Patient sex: M
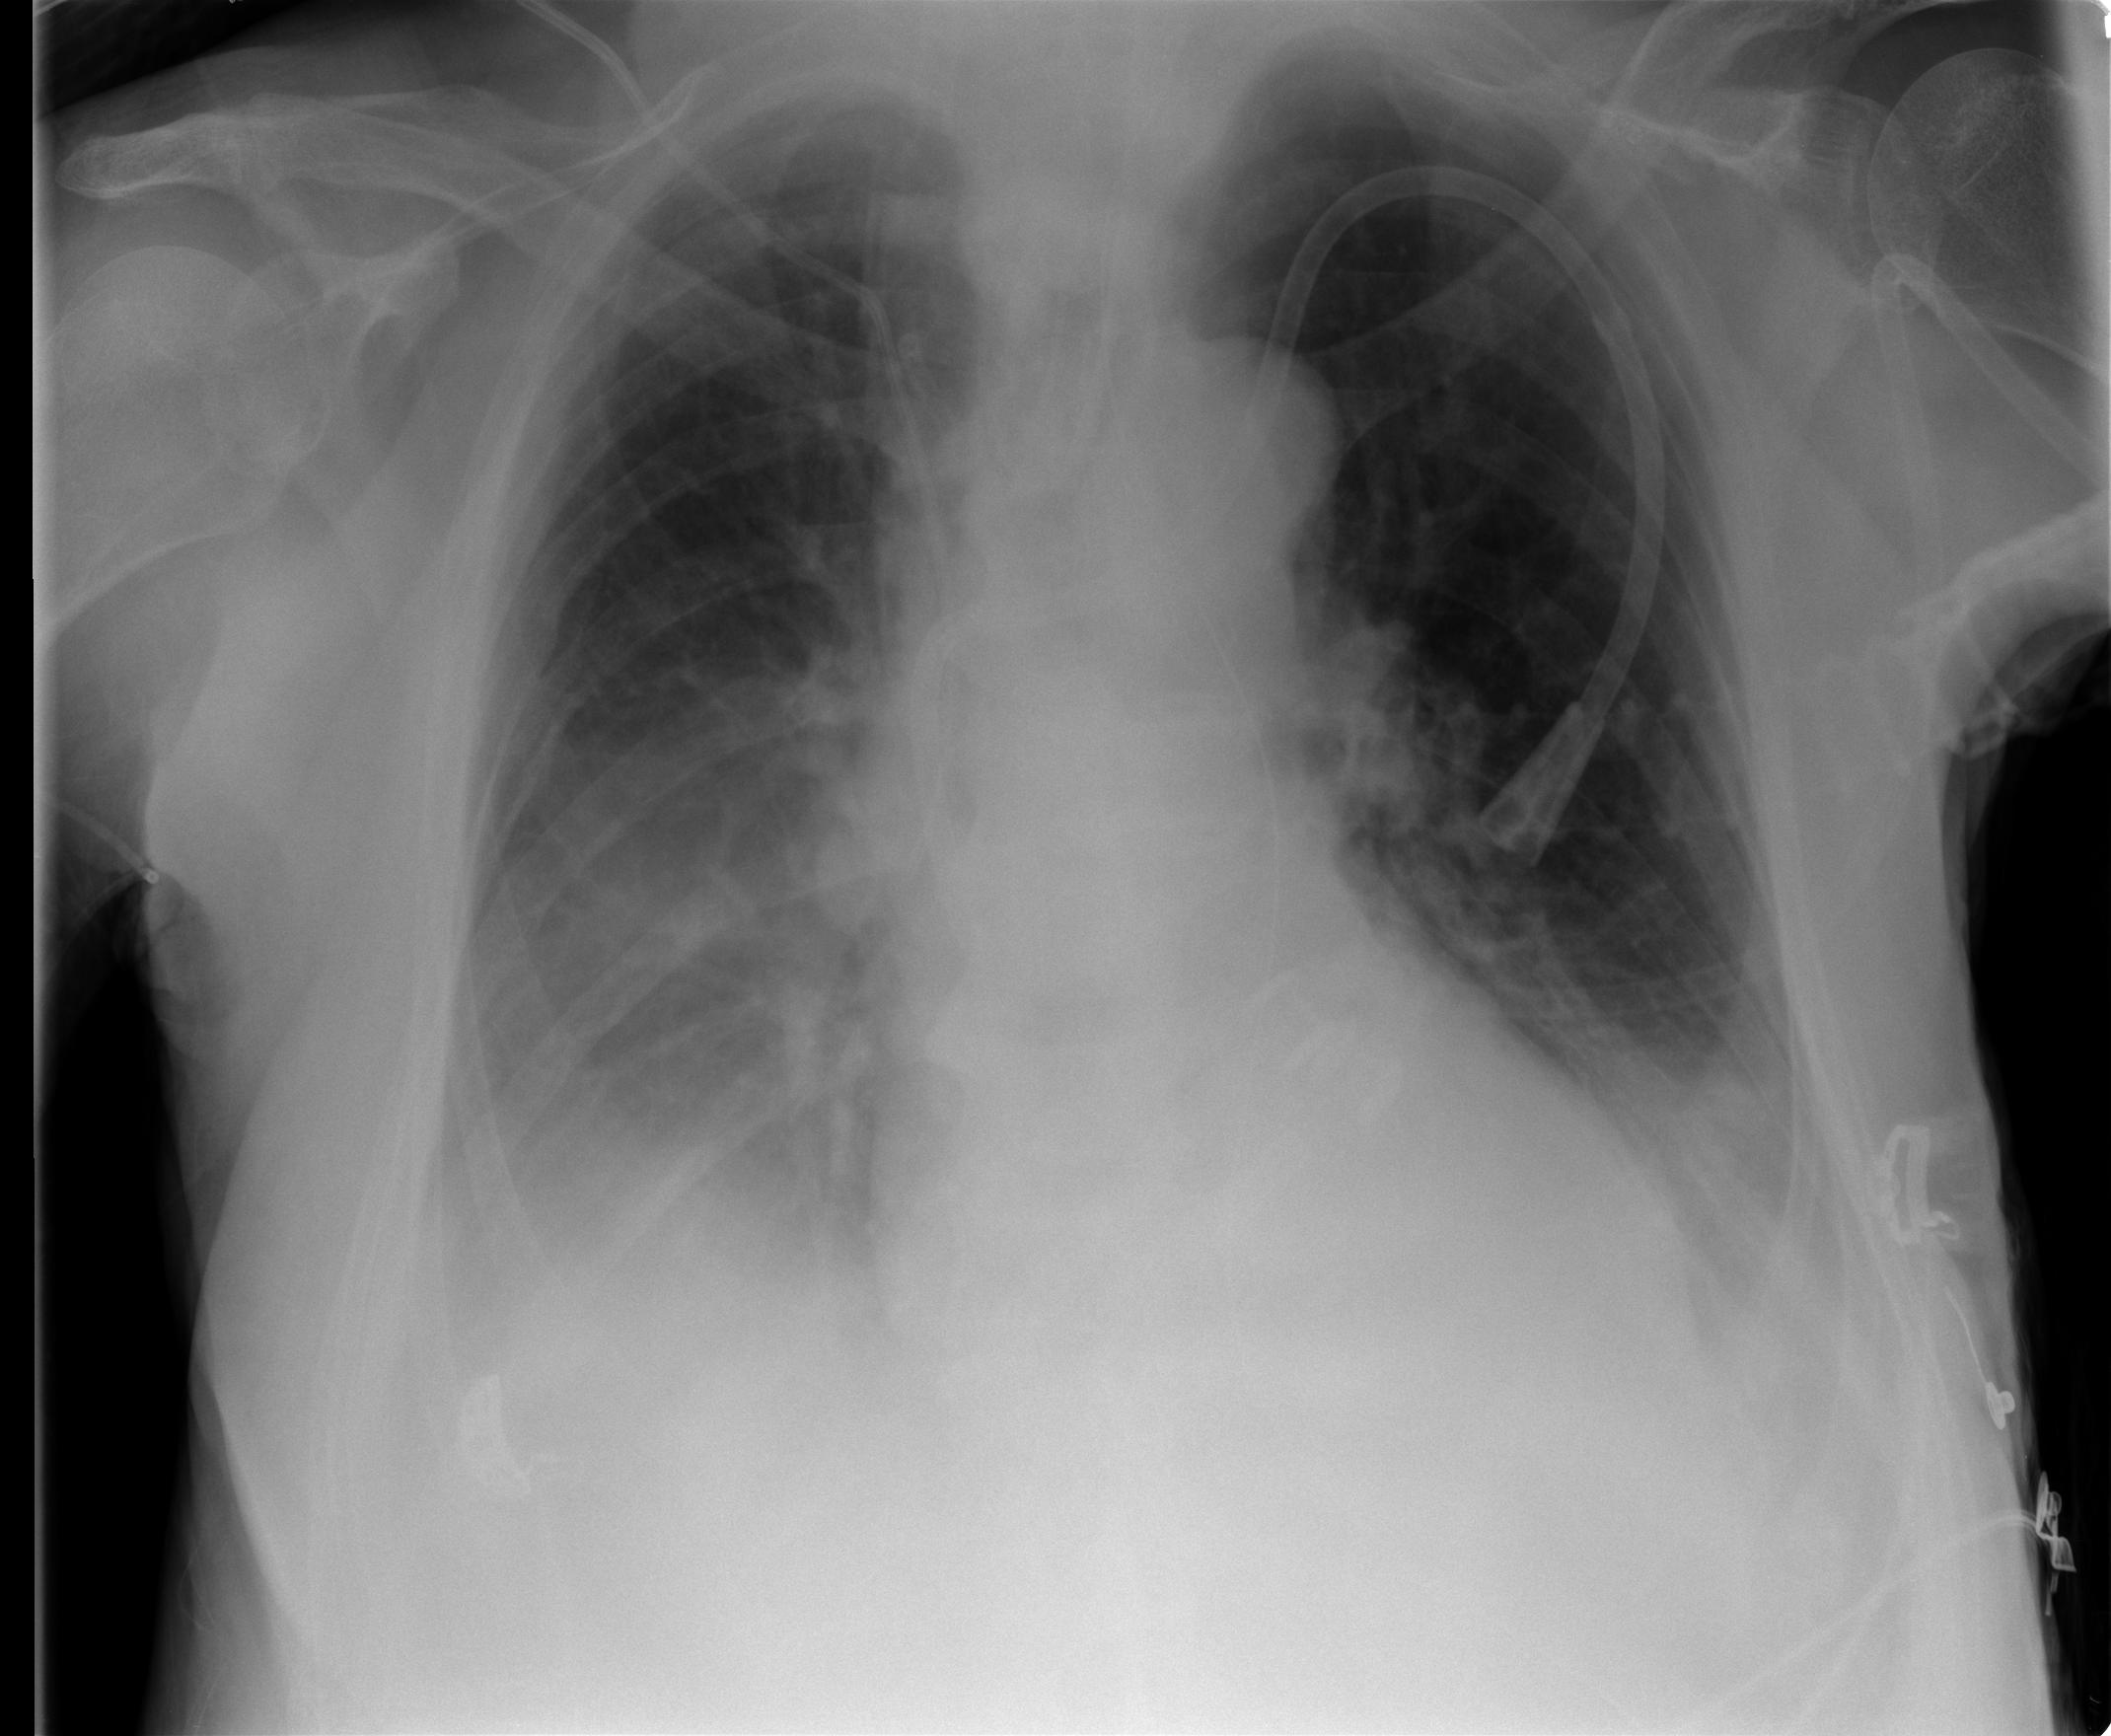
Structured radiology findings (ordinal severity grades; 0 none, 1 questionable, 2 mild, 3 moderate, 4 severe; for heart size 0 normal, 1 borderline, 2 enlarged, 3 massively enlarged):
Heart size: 0
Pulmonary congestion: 0
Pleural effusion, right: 2
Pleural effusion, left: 2
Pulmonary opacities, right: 0
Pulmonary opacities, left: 1
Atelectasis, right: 2
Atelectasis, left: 2